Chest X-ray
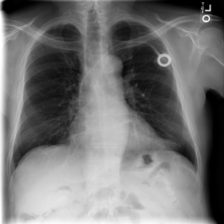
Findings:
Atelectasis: negative
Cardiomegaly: negative
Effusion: negative
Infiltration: negative
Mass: negative
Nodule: negative
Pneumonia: negative
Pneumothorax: negative
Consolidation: negative
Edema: negative
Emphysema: negative
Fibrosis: negative
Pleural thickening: negative
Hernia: negative